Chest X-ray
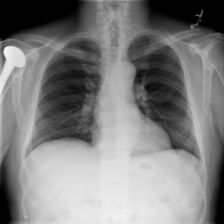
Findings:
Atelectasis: negative
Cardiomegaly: negative
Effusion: negative
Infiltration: negative
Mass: negative
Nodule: negative
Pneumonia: negative
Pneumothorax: negative
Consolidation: negative
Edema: negative
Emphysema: negative
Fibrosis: negative
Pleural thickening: negative
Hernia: negative